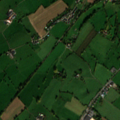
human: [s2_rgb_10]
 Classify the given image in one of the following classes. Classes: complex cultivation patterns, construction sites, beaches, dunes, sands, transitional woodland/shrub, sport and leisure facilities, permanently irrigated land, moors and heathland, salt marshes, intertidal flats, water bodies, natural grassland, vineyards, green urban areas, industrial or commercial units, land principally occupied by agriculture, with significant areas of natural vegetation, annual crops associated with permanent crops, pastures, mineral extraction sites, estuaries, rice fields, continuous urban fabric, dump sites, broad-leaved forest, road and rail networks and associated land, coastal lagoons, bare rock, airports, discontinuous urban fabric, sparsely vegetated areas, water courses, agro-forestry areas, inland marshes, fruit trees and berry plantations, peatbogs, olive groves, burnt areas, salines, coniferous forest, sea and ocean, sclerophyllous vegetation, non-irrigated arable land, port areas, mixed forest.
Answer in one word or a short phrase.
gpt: discontinuous urban fabric, pastures, complex cultivation patterns